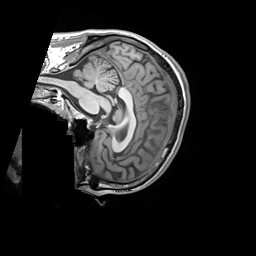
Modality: T1w
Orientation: sagittal
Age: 26
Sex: male
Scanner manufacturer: siemens
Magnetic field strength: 3 T
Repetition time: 1.55 s
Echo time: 0.00234 s